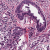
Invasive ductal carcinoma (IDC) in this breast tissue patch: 0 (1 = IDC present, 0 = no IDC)